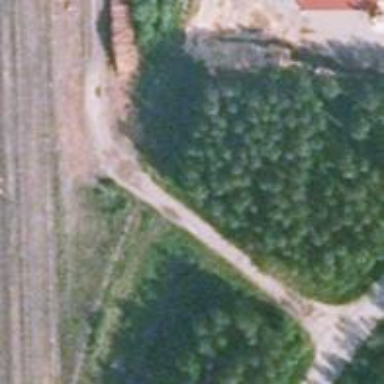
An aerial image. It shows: Level crossing with saltire marking.